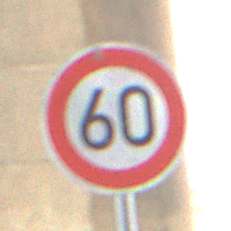
Verkehrszeichen: Geschwindigkeit60
Umgebung: Roofed, Beach
Tageszeit: Midday
Wetter: Overcast
Licht: Natural
Jahreszeit: NotSpecified
Kontrast: LowContrast